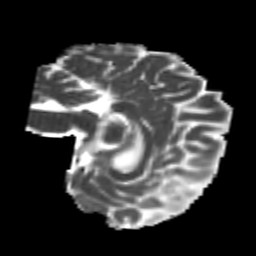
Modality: MD
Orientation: sagittal
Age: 21
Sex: female
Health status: healthy
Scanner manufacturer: philips
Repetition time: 7.387 s
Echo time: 0.08599 s